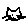
Label: cat